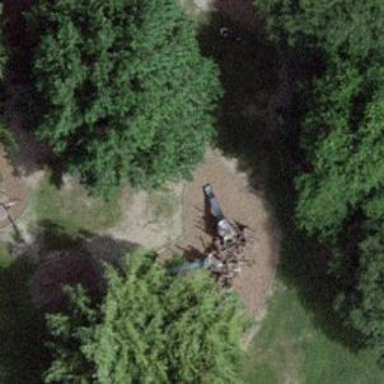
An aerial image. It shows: Playground area for leisure activities on the land.